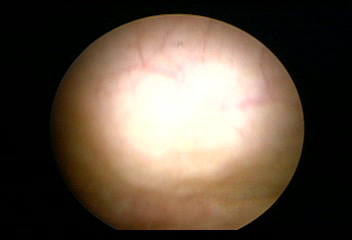
Modality: WLC
Class: Normal mucosa
Bladder cancer association: No